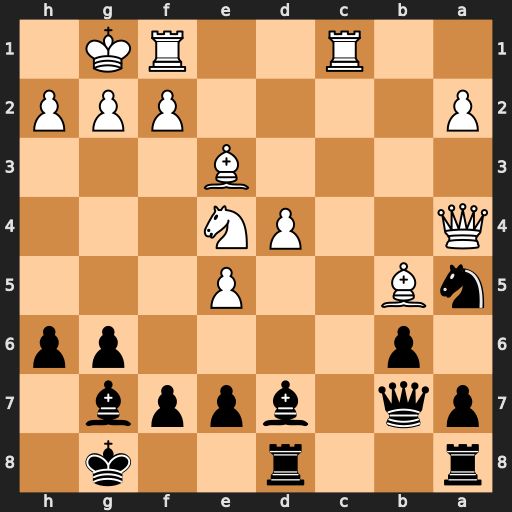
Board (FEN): r2r2k1/pq1bppb1/1p4pp/nB2P3/Q2PN3/4B3/P4PPP/2R2RK1
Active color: b
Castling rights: -
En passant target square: -
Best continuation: Bxb5 Qxb5 Qxe4